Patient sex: M
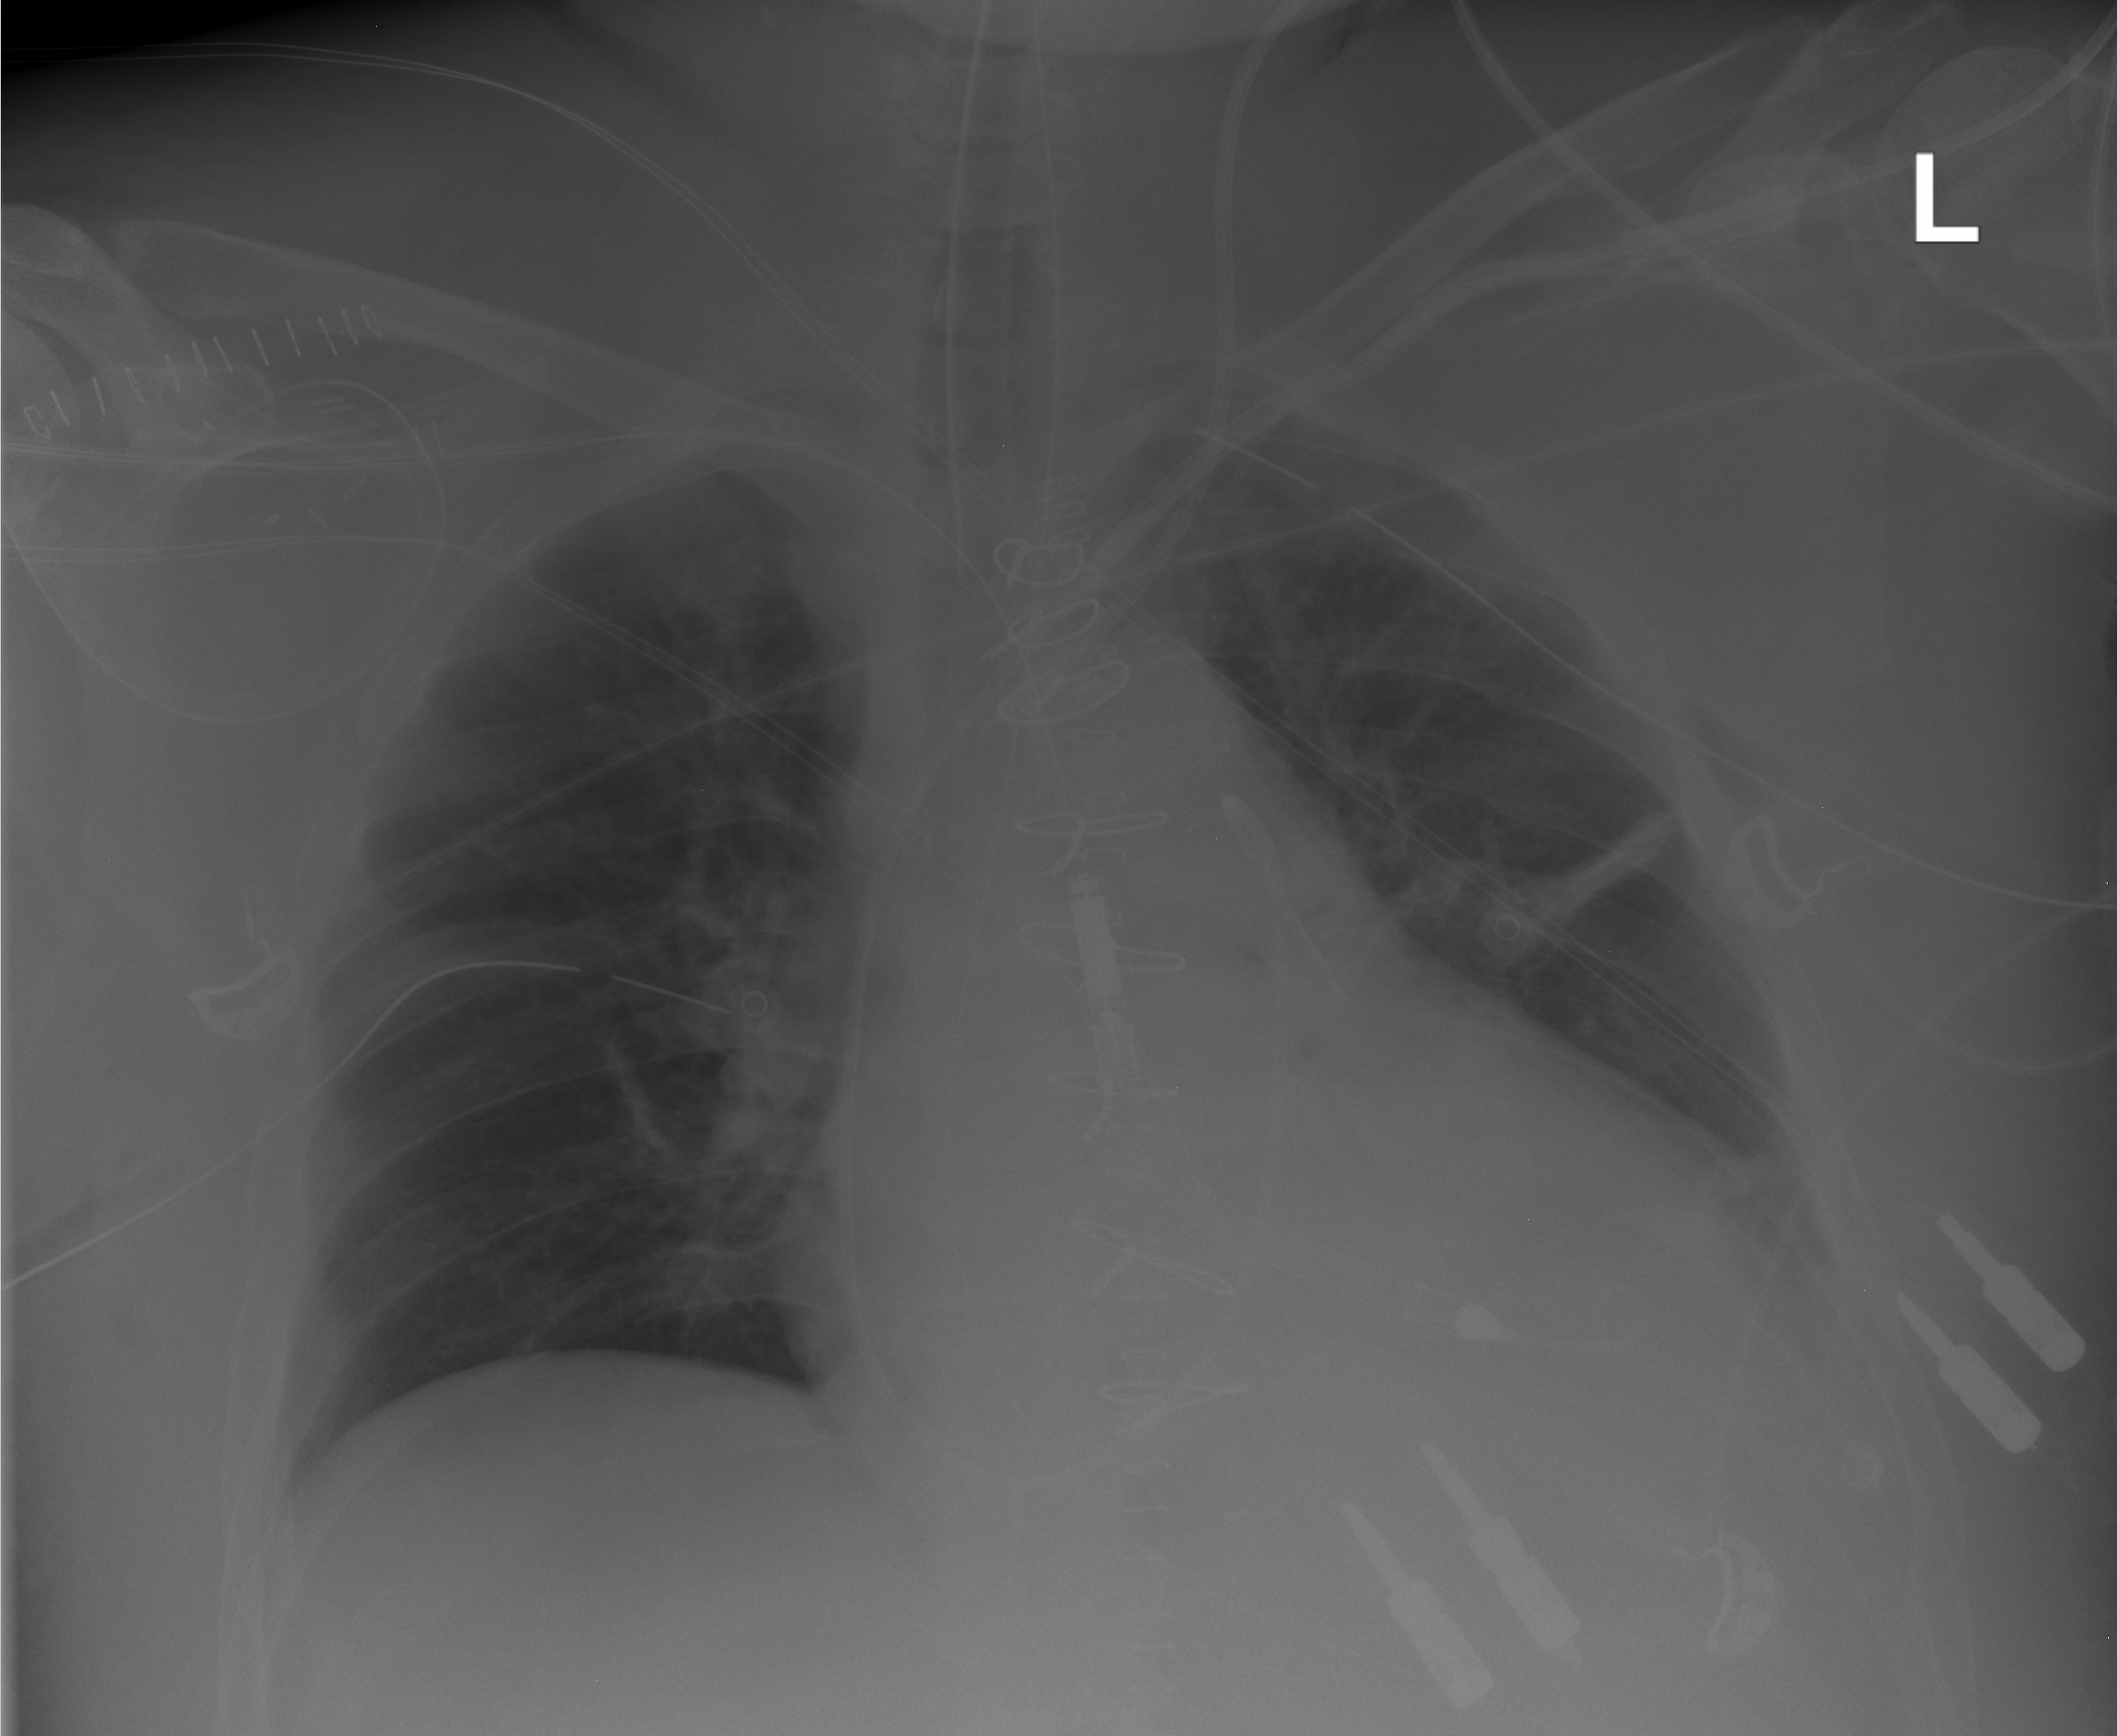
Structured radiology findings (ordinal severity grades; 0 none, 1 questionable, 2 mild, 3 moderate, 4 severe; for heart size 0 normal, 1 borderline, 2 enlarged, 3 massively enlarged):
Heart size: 2
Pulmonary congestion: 2
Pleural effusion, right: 0
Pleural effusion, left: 0
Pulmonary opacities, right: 0
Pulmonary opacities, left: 0
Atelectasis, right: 2
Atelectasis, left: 2